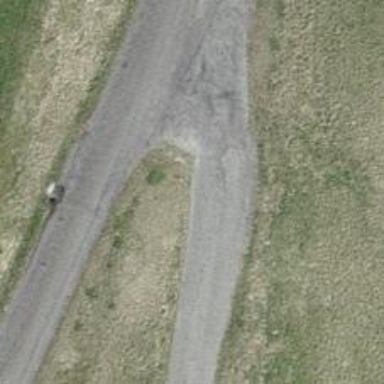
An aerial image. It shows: Well-maintained track road of grade 1.